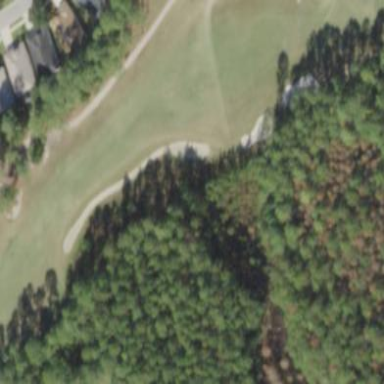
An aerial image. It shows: Sand bunker on golf course.